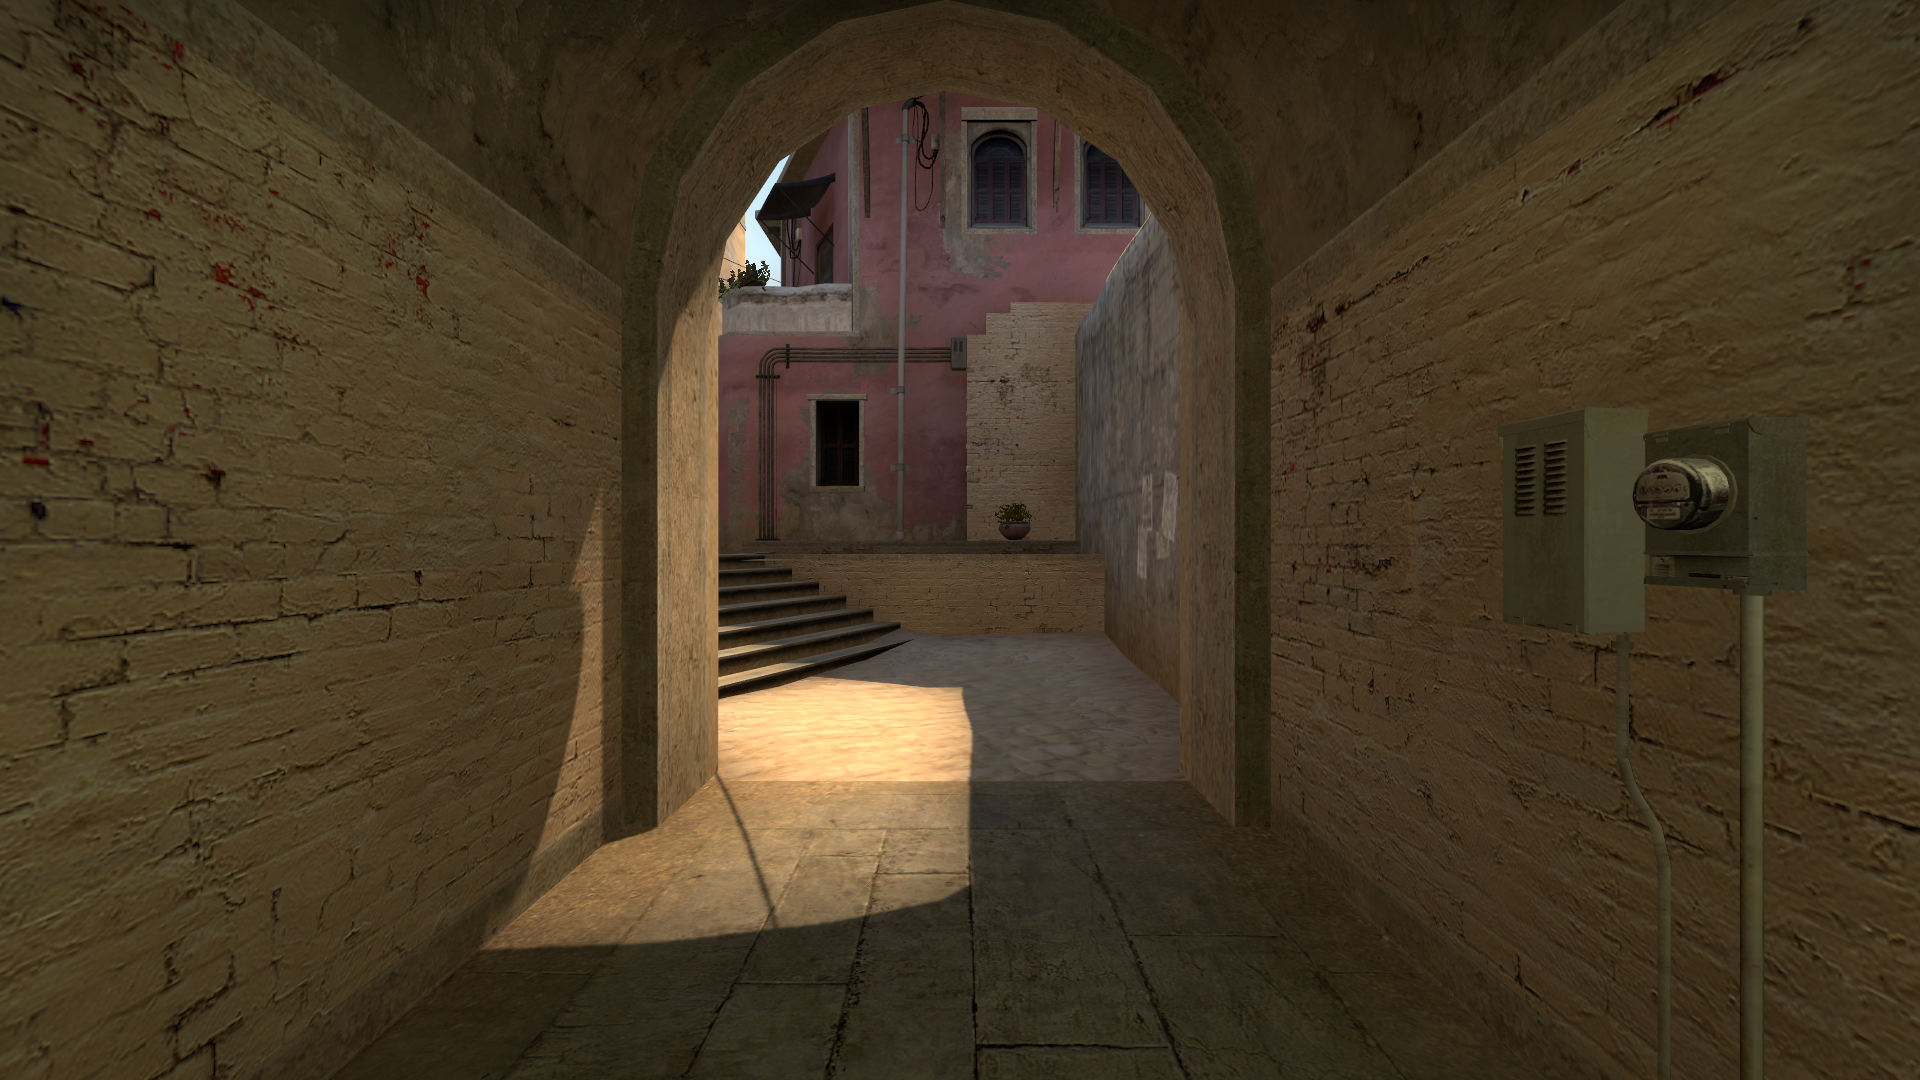
Map: de_mirage